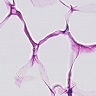
Metastatic tissue present: no